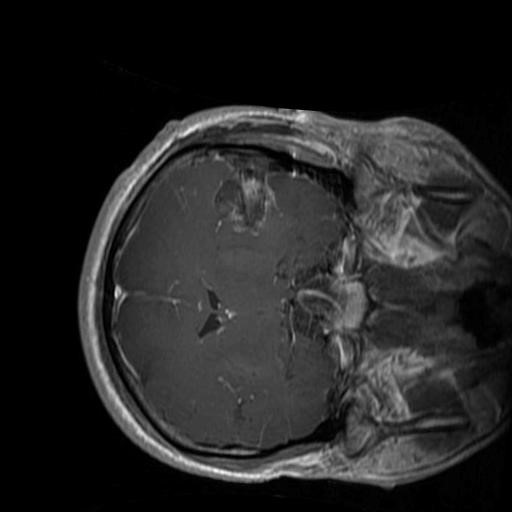
Label: brain_glioma